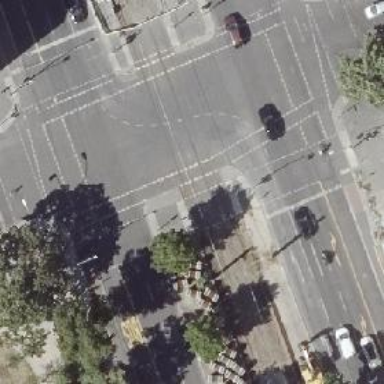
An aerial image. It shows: Traffic island located on footway.